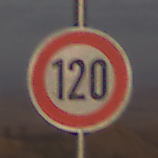
Verkehrszeichen: Geschwindigkeit120
Umgebung: Outdoor, Nature
Tageszeit: SunriseSunset
Wetter: PartlyCloudy
Licht: Natural
Jahreszeit: NotSpecified
Kontrast: HighContrast